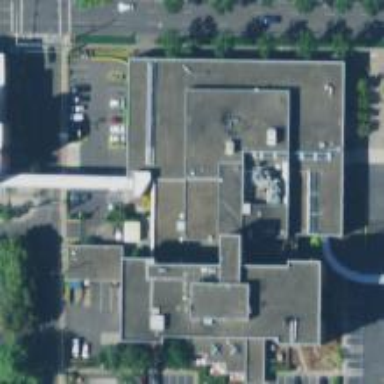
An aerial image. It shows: Hospital building.